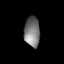
Tissue: lung
Cell type: Endothelial cells
Senescence score: 0.5884
Nuclear area (px): 457
Mean DAPI intensity: 122.201